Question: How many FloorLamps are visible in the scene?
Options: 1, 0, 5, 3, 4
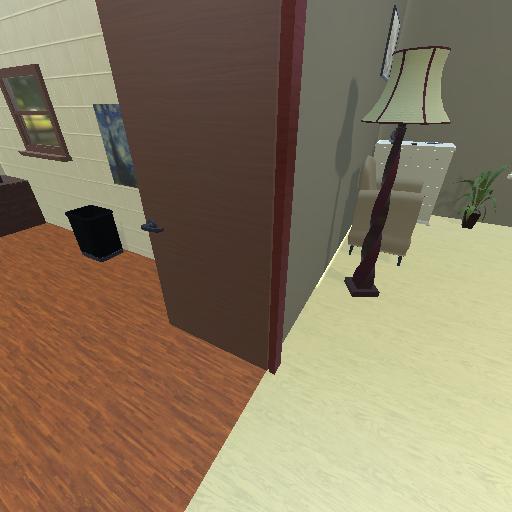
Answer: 1